Question: i used the following code for control display
'''
<Window x:Class="WpfApplication29.MainWindow"
xmlns="http://schemas.microsoft.com/winfx/2006/xaml/presentation"
xmlns:x="http://schemas.microsoft.com/winfx/2006/xaml"
Title="MainWindow" Height="350" Width="525">
<Grid >
<Border Margin="100" BorderThickness="3" BorderBrush="Black">
<Canvas>
<Label Content="This is test" FontSize="129" Width="400" Height="200"/>
</Canvas>
</Border>
</Grid>
</Window>
'''

I want to display it as the 2nd one which is cut from below if its 'size' is greater then the 'parent control' or if 'margin is negative'
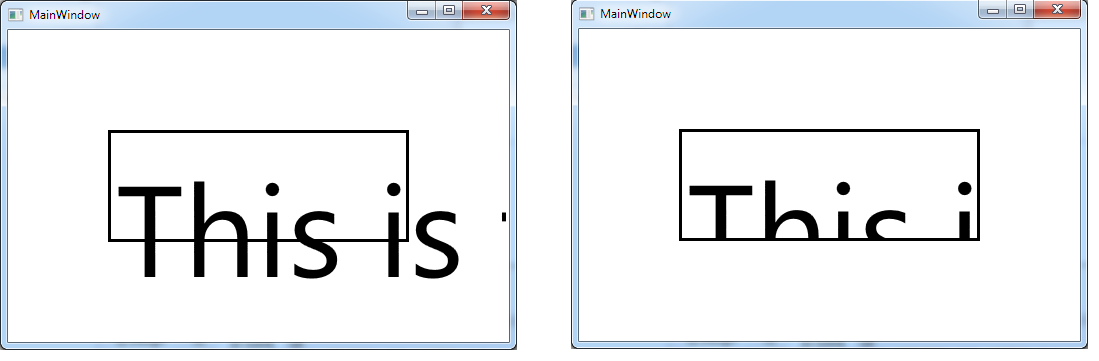
Answer: Just use ClipToBounds property of Canvas to True
'''
<Window x:Class="WpfApplication29.MainWindow"
xmlns="http://schemas.microsoft.com/winfx/2006/xaml/presentation"
xmlns:x="http://schemas.microsoft.com/winfx/2006/xaml"
Title="MainWindow" Height="350" Width="525">
<Grid >
<Border Margin="100" BorderThickness="3" BorderBrush="Black">
<Canvas ClipToBounds="True">
<Label Content="This is test" FontSize="129" Width="400" Height="200"/>
</Canvas>
</Border>
</Grid>
'''

'''
and you get the Result like this
'''